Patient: sex F, age 62
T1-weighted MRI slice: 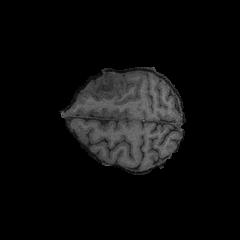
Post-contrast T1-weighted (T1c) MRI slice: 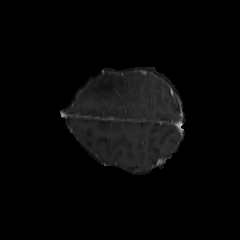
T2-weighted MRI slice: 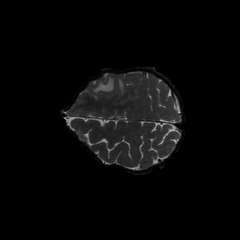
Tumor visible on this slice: yes
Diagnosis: Glioblastoma, IDH-wildtype
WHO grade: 4